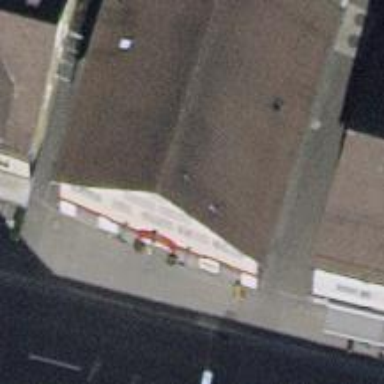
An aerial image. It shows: Bar.